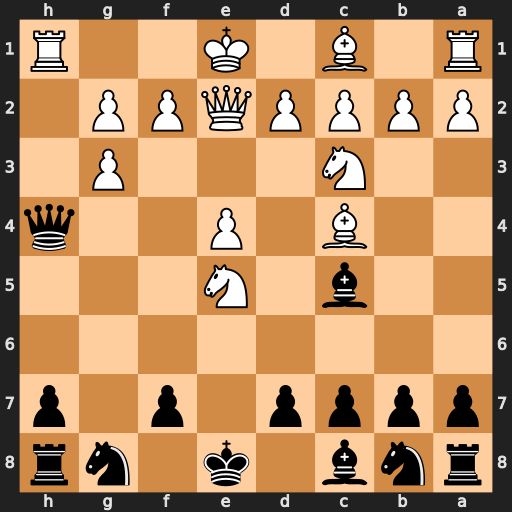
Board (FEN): rnb1k1nr/pppp1p1p/8/2b1N3/2B1P2q/2N3P1/PPPPQPP1/R1B1K2R
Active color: b
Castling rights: KQkq
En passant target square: -
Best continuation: Qxh1+ Qf1 Qxf1+